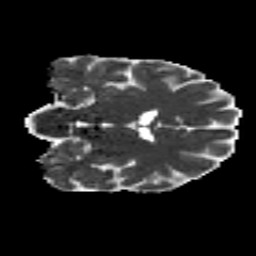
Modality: MD
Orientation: coronal
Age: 29
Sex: female
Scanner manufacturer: siemens
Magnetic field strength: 3 T
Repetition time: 8.8 s
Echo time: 0.085 s